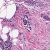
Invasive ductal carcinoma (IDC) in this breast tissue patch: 1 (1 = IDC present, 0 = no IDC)